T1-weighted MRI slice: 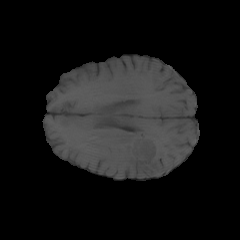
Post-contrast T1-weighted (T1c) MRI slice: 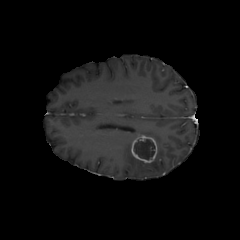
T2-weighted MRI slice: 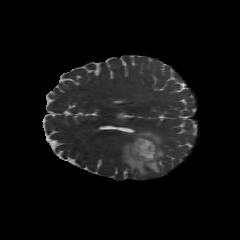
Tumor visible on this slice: yes